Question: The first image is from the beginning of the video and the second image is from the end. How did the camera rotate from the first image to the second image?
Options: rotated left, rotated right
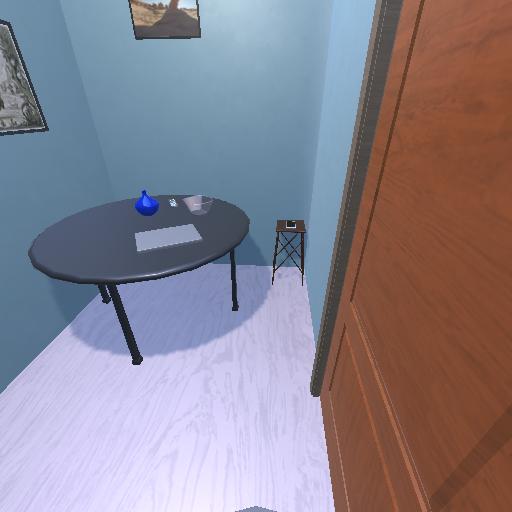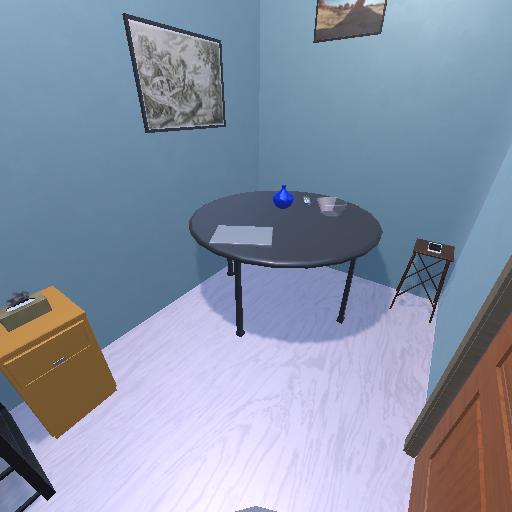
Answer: rotated left